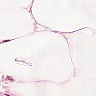
Metastatic tissue present: yes